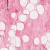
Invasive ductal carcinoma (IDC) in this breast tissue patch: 0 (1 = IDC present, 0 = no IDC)